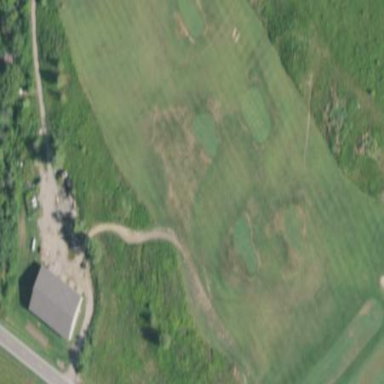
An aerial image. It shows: Grassy area designated for driving range golf.